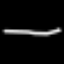
Label: line